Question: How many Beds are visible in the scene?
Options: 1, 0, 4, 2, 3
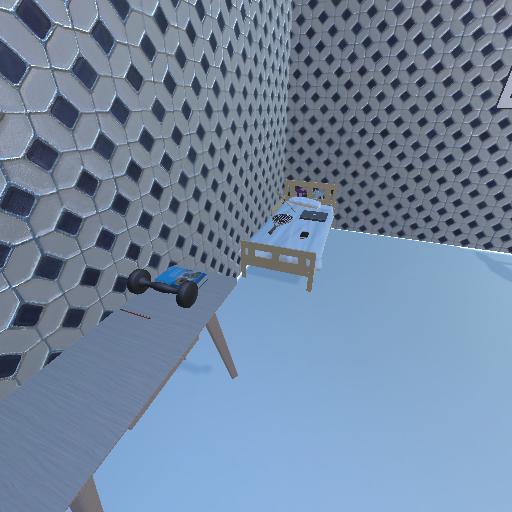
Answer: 1